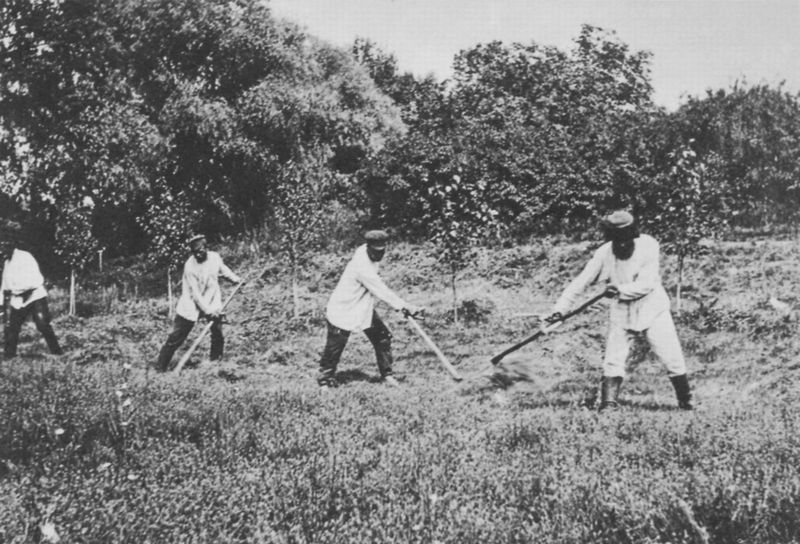
Titel: Dreschen und Heumachen
Künstler: Russischer Photograph
Schlagwörter: baum, himmel, weiß, bäume, landschaft, grau, hut, hüte, männer, schwarz, gras, wiese, zaun, anzug, hemd, hose, jacke, kappen, mütze, mützen, kleidung, feld, natur, weide, land, wald, arbeit, bauern, garten, hosen, acker, ernte, feldarbeit, getreide, hart, heu, heuernte, russland, arbeiter, foto, fotografie, vier, neger, schwarze, feldarbeiter, wälder, jacken, stiefel, laubbäume, obstbäume, landwirtschaft, männder, sklaven, sense, obstgarten, landarbeiter, dokumentation, ernten, mähen, sensen, sklaverei, obstbáume